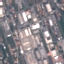
Land use / land cover: Industrial